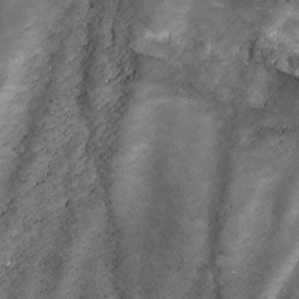
Label: non_frost